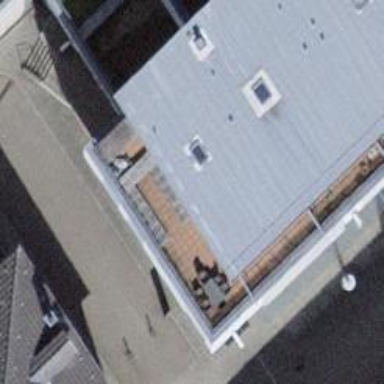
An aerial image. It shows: Clothing store.